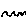
Label: zigzag